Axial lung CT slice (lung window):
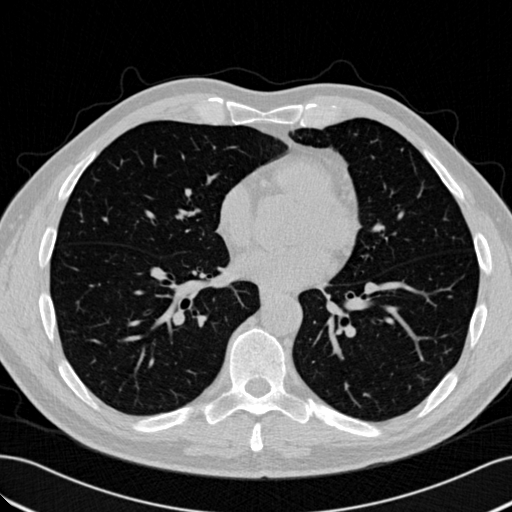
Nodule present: no